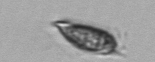
Label: Prorocentrum_triestinum